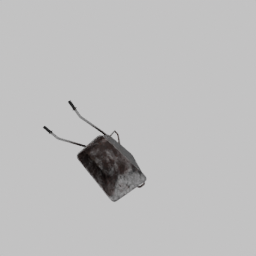
Label: mechanical